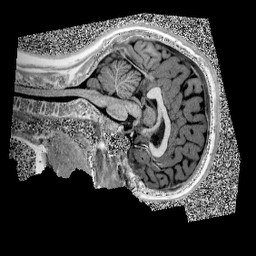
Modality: UNIT1
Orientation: sagittal
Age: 14
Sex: female
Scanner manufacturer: siemens
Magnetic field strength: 3 T
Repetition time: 4 s
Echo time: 0.00299 s